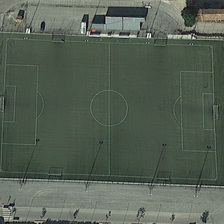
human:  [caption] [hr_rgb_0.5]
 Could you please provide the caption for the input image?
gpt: a football field is near several buildings and roads .

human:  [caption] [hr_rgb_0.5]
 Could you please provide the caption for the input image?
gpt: a football field is near several buildings and roads .

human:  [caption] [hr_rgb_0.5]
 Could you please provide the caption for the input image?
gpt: a football field is near several buildings and roads .

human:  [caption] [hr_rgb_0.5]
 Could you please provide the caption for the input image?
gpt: a football field is near several buildings and roads .

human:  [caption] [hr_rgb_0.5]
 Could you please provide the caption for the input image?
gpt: a football field is near several buildings and roads .